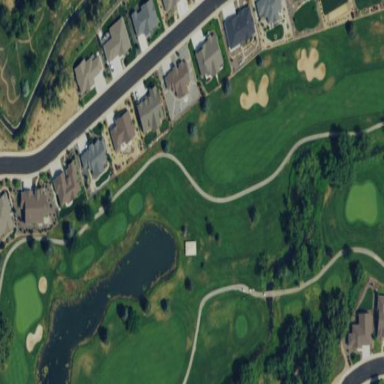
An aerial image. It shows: Scenic view of water hazard on golf course. The natural water feature adds beauty to the landscape.